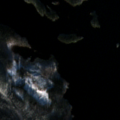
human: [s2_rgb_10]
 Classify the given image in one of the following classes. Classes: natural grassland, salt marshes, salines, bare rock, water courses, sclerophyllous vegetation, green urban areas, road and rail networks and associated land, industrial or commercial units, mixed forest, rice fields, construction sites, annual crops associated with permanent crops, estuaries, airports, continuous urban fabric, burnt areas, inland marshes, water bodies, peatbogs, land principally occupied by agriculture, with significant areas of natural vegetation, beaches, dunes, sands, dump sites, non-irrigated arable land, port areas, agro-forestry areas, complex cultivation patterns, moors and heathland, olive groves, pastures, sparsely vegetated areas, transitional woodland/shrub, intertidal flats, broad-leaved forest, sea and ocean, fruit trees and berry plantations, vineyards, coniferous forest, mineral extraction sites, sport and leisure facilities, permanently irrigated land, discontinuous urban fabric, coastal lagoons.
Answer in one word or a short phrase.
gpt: coniferous forest, mixed forest, water bodies